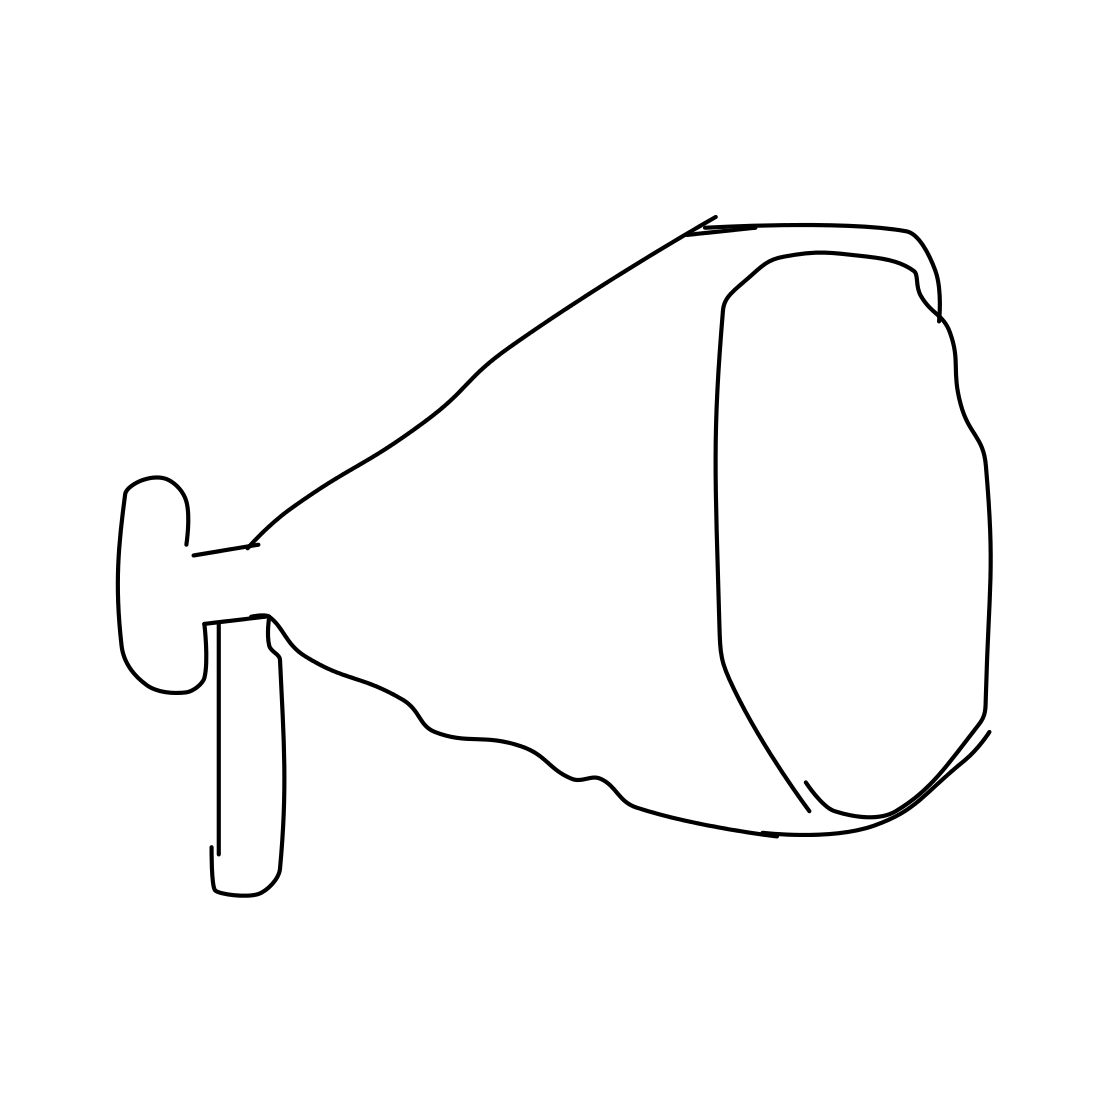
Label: megaphone